Field crop: maize
Growth stage: 2
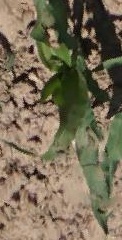
Species: maize